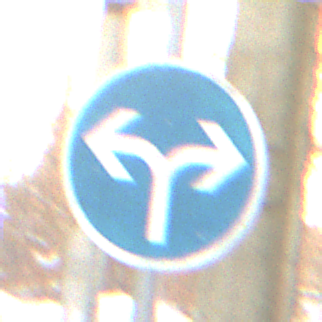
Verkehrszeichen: VorgeschriebeneFahrtrichtungRechtsOderLinks
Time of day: MorningAfternoon
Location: Roofed (Suburban)
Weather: PartlyCloudy
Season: Winter
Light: Natural